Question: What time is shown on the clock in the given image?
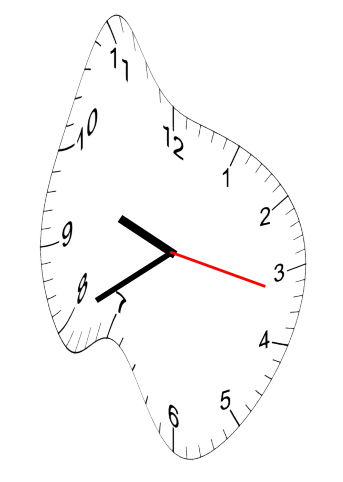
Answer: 09:40:17